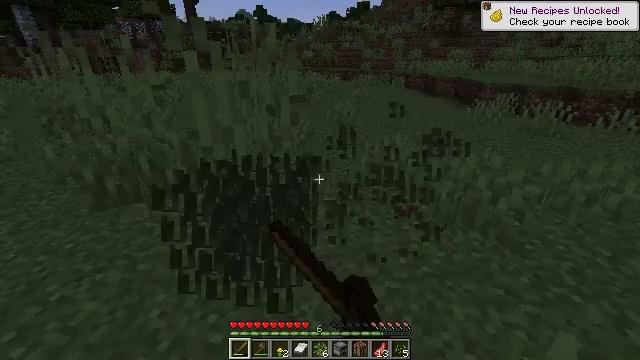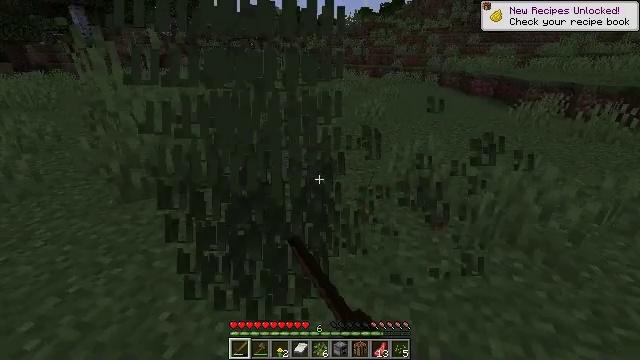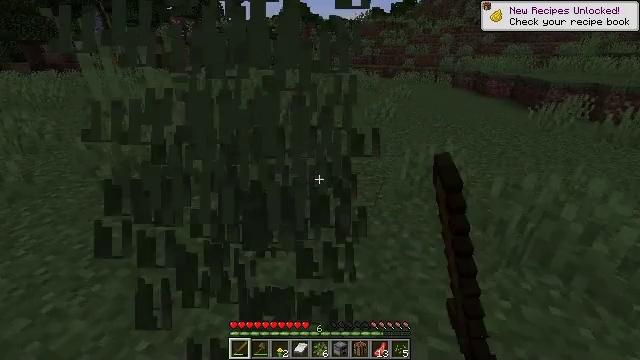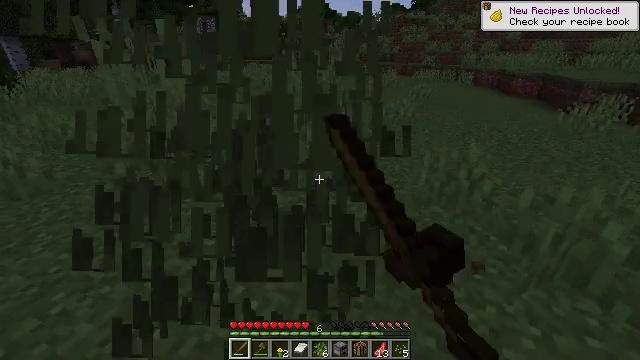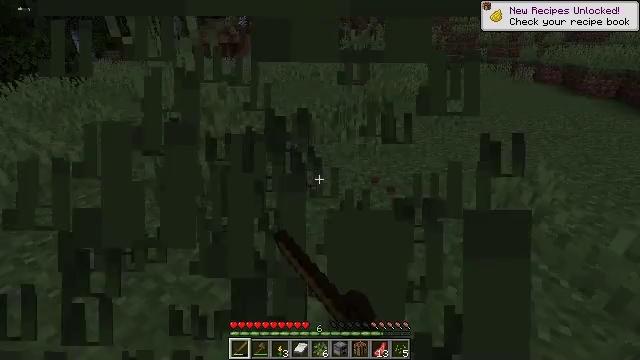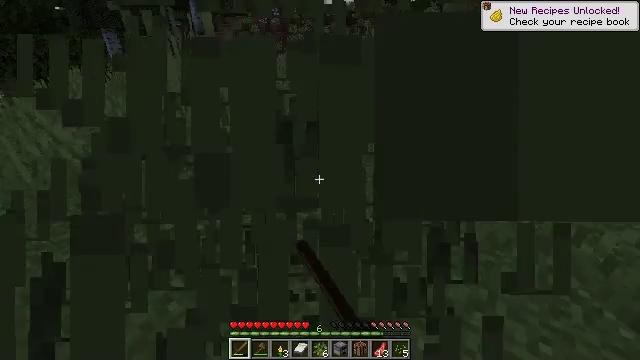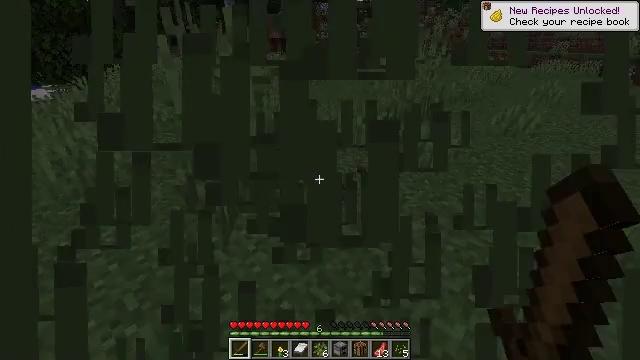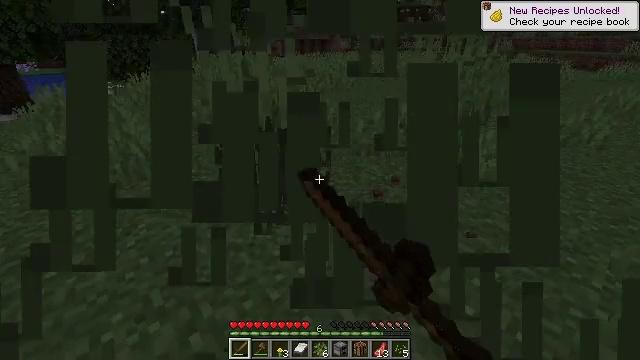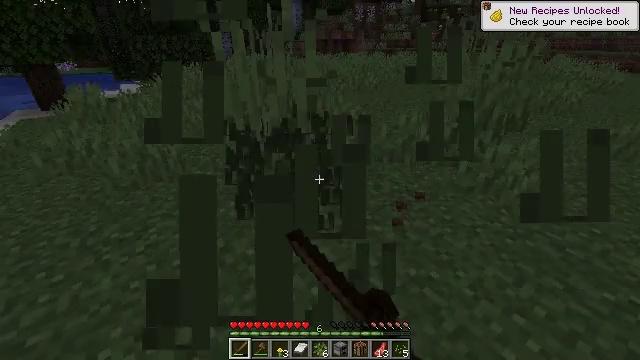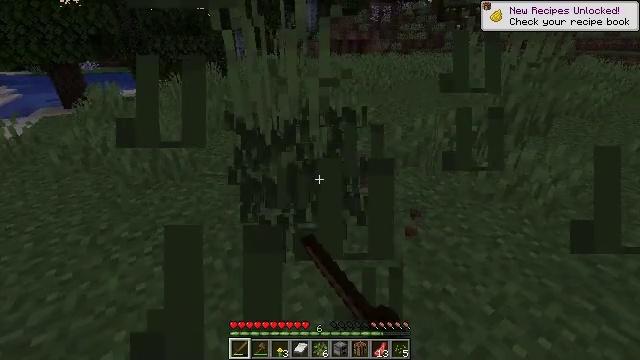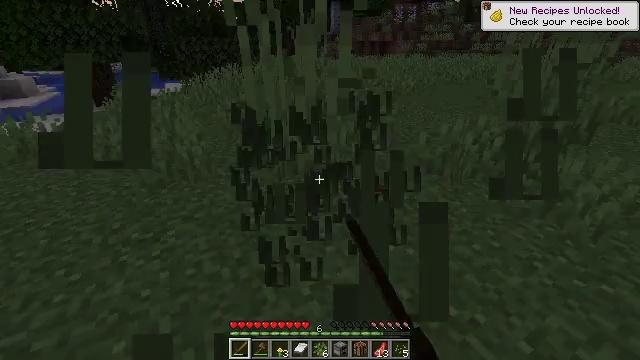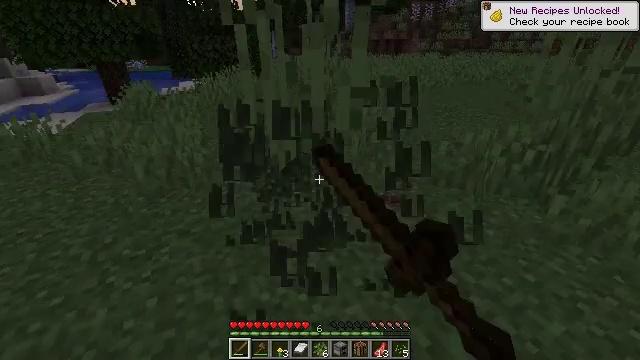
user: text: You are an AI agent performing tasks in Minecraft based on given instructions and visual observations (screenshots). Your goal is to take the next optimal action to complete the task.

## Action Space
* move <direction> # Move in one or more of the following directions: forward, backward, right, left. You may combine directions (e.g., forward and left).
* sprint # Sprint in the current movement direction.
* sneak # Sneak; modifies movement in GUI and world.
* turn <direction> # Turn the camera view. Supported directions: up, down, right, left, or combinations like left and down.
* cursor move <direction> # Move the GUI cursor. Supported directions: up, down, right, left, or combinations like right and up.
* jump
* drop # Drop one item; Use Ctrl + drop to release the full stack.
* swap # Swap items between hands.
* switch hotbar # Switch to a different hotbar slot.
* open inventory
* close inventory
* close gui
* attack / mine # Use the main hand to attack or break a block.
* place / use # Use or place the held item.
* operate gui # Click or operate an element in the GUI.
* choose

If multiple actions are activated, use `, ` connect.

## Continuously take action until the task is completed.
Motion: motion action
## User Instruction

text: Remove the tall grass to clear the area.
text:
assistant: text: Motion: move forward, turn left, attack / mine
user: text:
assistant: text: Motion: move forward, turn left, attack / mine
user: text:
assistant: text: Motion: move forward, turn left, attack / mine
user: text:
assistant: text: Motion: move forward, turn left and down, attack / mine
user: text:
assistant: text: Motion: move forward, turn left, attack / mine
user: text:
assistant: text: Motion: move forward, turn left, attack / mine
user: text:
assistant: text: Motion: move forward, turn left, attack / mine
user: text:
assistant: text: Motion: move forward, turn left, attack / mine
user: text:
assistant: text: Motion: move forward, turn left, attack / mine
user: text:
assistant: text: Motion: move forward, turn left, attack / mine
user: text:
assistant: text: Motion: move forward, turn left, attack / mine
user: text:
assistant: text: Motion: attack / mine